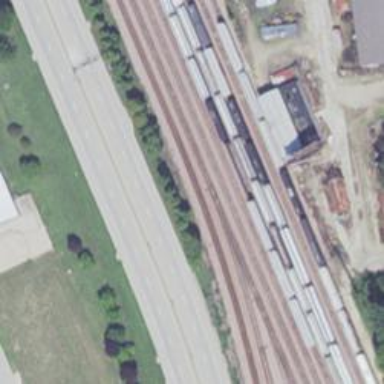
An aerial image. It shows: Railway yard in service.